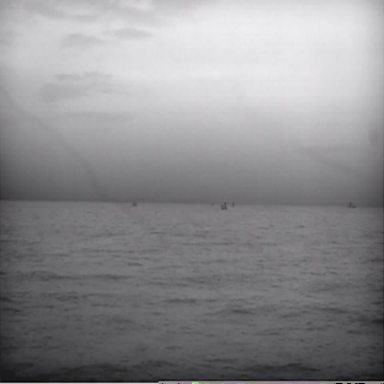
There is a bulk_carrier in the infrared image.